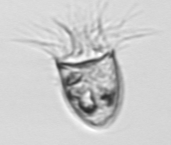
Label: Balanion